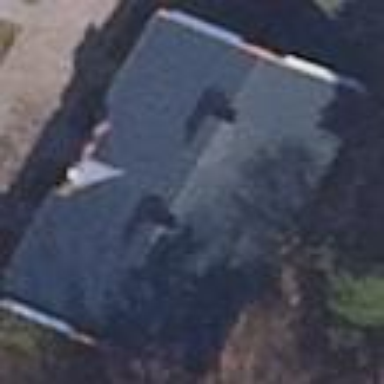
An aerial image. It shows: Building with gabled roof.